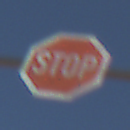
Verkehrszeichen: Stop
Umgebung: Outdoor, Nature
Tageszeit: MorningAfternoon
Wetter: Clear
Licht: Natural
Jahreszeit: NotSpecified
Kontrast: HighContrast